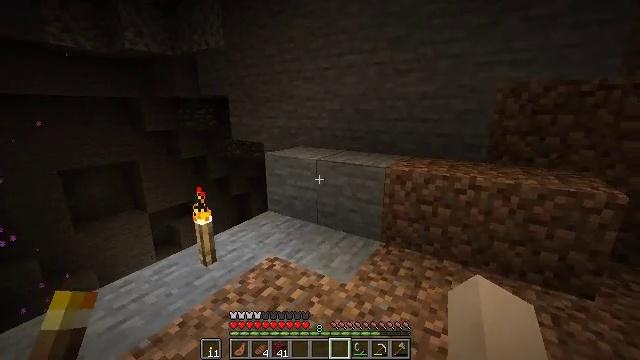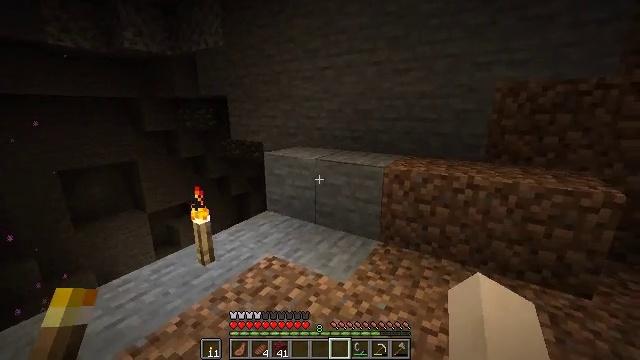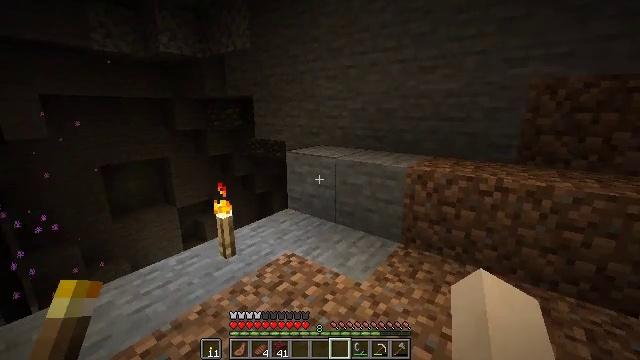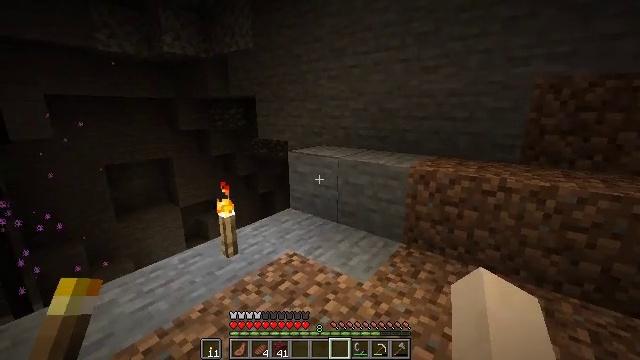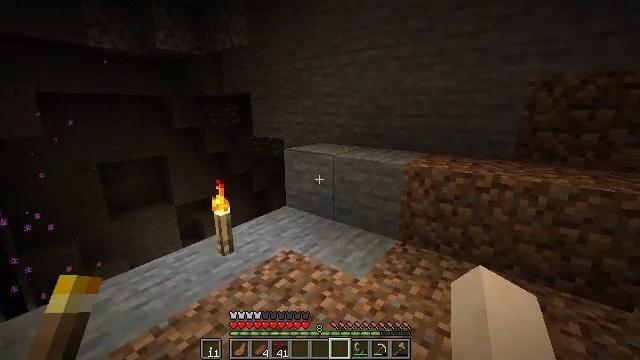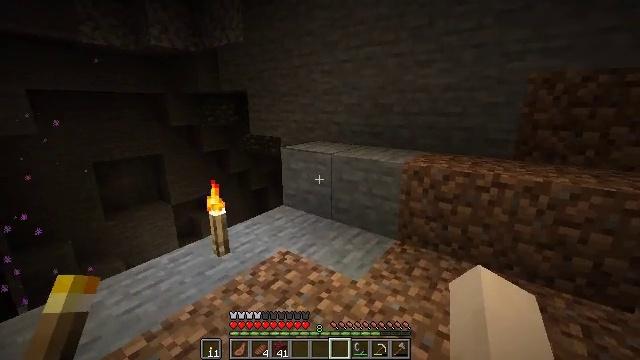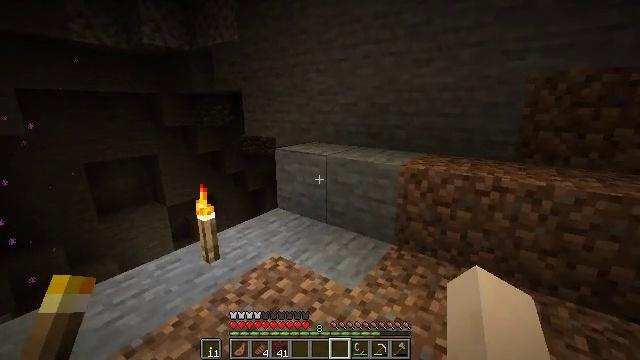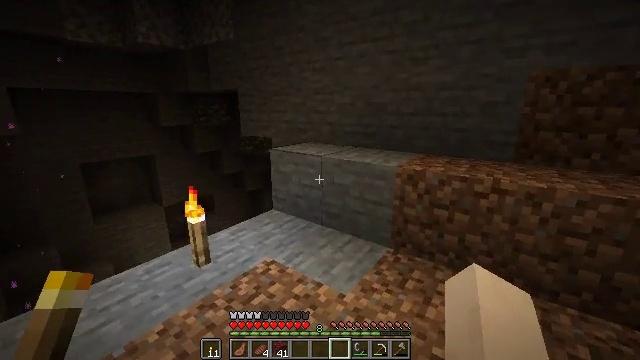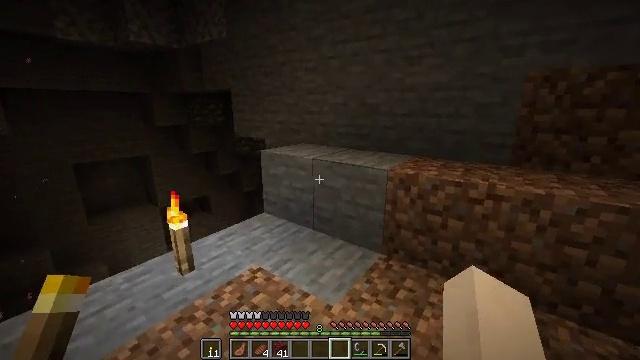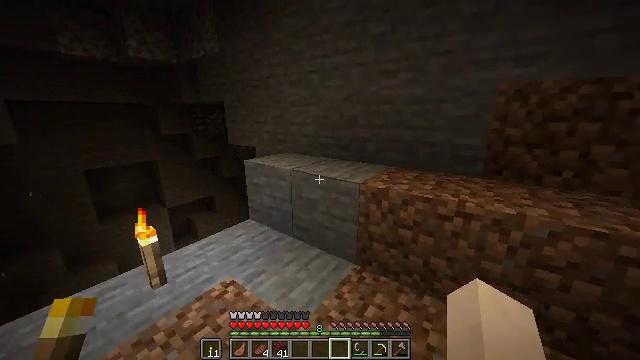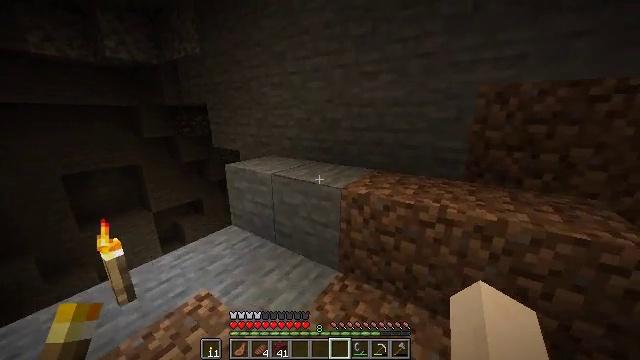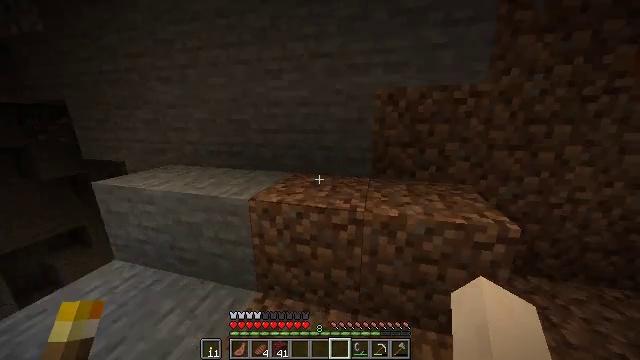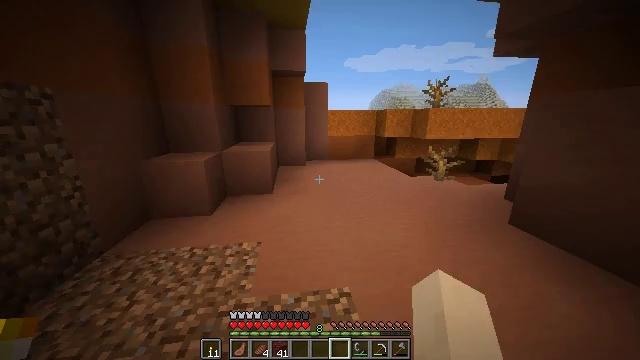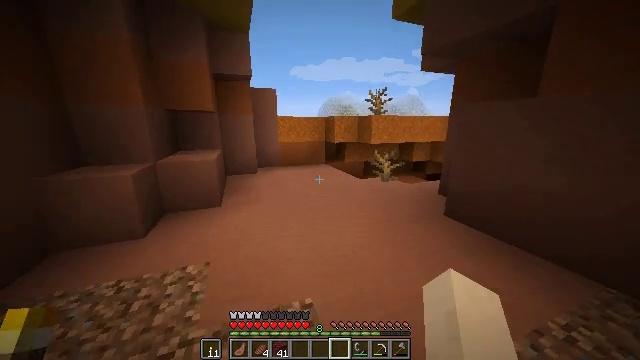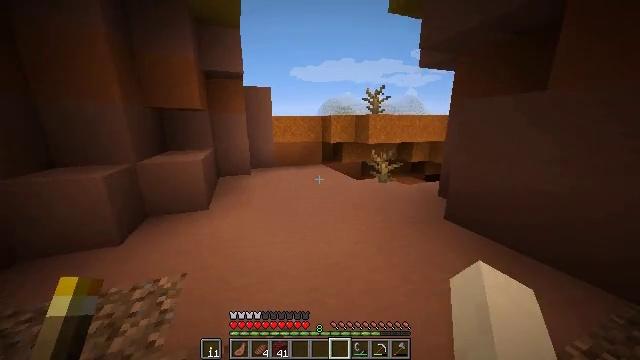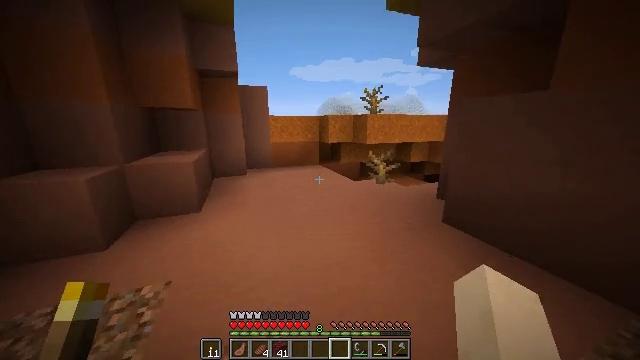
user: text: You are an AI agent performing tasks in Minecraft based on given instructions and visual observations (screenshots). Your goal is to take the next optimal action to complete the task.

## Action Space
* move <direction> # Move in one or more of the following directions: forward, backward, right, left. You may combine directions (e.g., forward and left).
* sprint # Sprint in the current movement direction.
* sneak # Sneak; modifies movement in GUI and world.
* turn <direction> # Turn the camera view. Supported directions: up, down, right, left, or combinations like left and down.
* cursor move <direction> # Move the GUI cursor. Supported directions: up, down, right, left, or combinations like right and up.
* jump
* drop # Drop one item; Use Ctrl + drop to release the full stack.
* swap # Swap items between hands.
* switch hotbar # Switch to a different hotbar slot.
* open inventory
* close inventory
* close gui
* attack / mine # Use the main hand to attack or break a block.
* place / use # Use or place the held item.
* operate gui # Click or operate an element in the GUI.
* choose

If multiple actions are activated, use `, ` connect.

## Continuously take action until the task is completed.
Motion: motion action
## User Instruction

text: Mine red sand from the ground.
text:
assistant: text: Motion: no_op
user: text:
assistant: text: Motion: turn left
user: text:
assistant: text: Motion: no_op
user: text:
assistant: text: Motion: no_op
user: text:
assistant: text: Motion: move forward
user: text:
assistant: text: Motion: move forward and move right
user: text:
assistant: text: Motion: move forward and move right, sprint
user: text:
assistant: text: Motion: move forward and move right, sprint
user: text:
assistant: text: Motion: move forward and move right, sprint
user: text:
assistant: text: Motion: move forward and move right, sprint, turn right
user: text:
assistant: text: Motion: move forward and move right, sprint, turn right
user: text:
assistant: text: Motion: move forward and move right, sprint, turn right
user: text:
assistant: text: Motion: move forward and move right, sprint, turn right and up
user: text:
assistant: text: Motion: move forward and move right, sprint
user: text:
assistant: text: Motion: move forward and move right, sprint
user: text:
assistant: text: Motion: move forward, sprint
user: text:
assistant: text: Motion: move forward, sprint
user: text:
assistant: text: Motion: move forward, sprint
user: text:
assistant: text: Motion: move forward, sprint
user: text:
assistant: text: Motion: move forward, sprint, turn right and down
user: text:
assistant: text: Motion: move forward, sprint, turn right
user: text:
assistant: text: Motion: move forward, sprint
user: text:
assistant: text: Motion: move forward, sprint, jump
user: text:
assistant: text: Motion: move forward, sprint, jump
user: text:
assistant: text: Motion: move forward, sprint, jump
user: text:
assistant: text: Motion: move forward, sprint, jump
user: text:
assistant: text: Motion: move forward and move left, sprint, jump
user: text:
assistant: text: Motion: move forward and move left, sprint
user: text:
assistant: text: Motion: move forward and move left, sprint
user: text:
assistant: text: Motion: move forward and move left, sprint, turn right